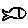
Label: fish